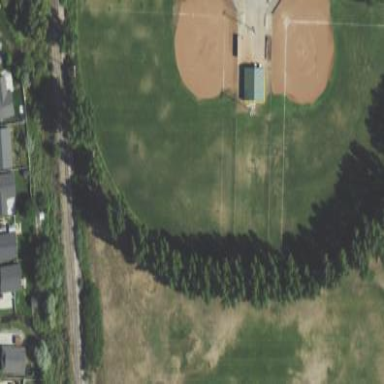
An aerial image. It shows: Baseball pitch for leisure land.